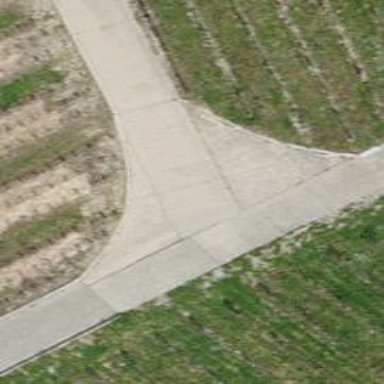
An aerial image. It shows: Track with grade 1 quality.